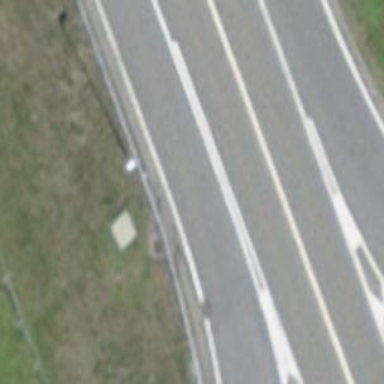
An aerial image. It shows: Asphalt trunk link road.